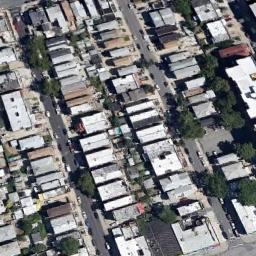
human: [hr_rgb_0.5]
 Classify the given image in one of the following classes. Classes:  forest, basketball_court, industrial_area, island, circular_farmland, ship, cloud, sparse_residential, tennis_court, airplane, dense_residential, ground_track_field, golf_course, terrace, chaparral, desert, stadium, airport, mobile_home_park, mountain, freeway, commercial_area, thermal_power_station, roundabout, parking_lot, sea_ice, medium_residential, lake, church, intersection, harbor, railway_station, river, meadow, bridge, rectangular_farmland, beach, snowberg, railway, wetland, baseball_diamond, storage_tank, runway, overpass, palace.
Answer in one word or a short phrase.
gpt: dense_residential